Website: walmart
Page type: payment
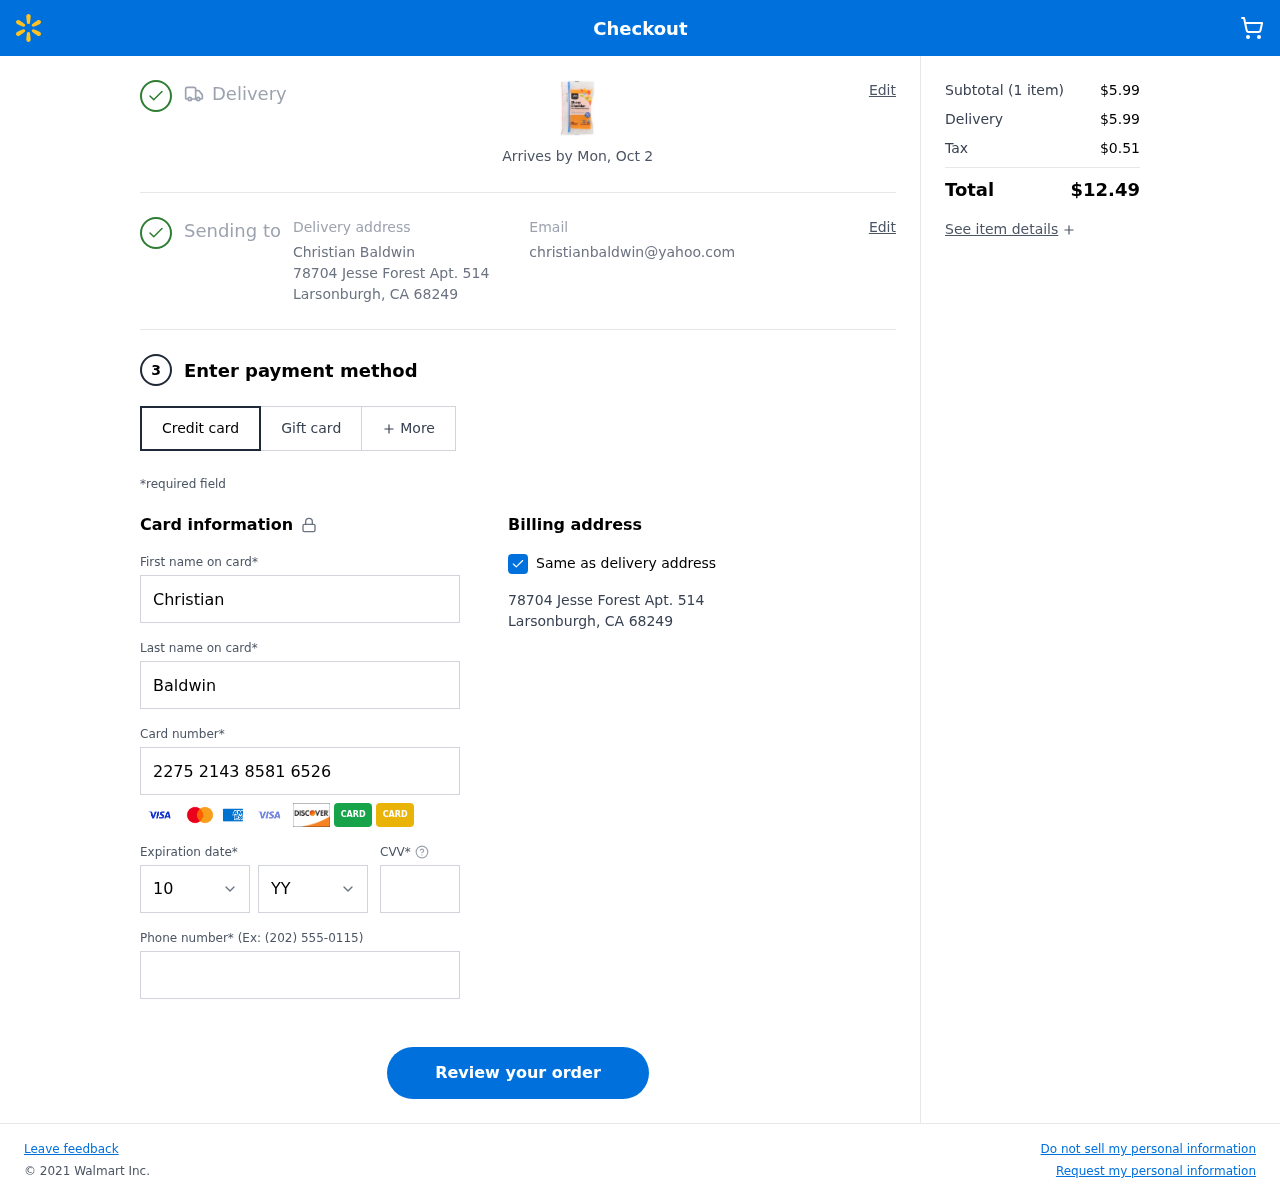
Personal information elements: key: PII_CARD_CVV
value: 017
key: PII_CARD_EXPIRY_MONTH
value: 10
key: PII_CARD_EXPIRY_YEAR
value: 30
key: PII_CARD_NUMBER
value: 2275 2143 8581 6526
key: PII_CITY
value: Larsonburgh
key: PII_EMAIL
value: christianbaldwin@yahoo.com
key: PII_FIRSTNAME
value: Christian
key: PII_FULLNAME
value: Christian Baldwin
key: PII_LASTNAME
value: Baldwin
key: PII_PHONE
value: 7453727499
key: PII_POSTCODE
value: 68249
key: PII_STATE_ABBR
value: CA
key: PII_STREET
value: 78704 Jesse Forest Apt. 514
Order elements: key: ORDER_DELIVERY_DATE
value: Arrives by Mon, Oct 2
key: ORDER_NUM_ITEMS
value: (1 item)
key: ORDER_SUBTOTAL
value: $5.99
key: ORDER_SHIPPING_COST
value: $5.99
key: ORDER_TAX
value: $0.51
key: ORDER_TOTAL
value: $12.49